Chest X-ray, PA view. Patient: 72 years old, sex M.
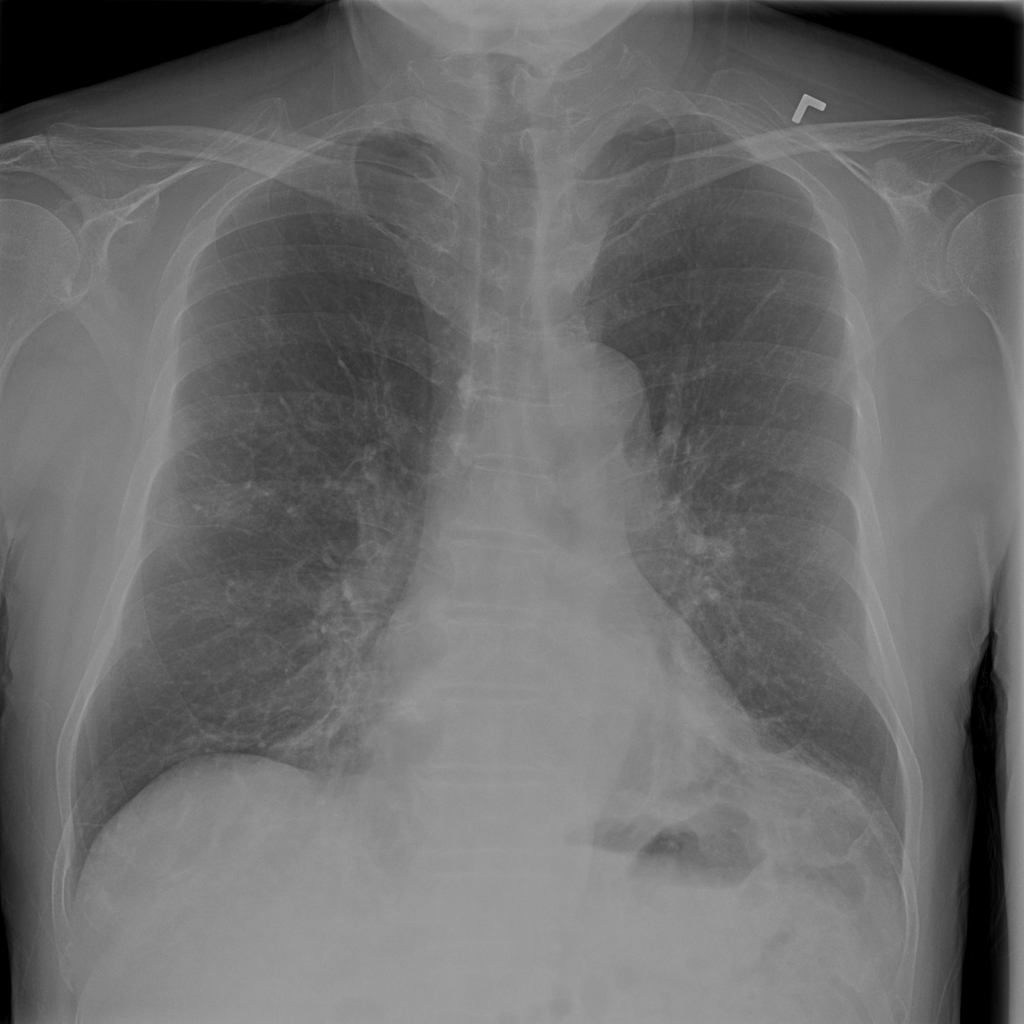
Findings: Atelectasis, Infiltration